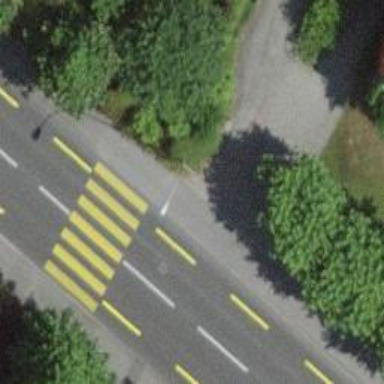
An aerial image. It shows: Kerb barrier.